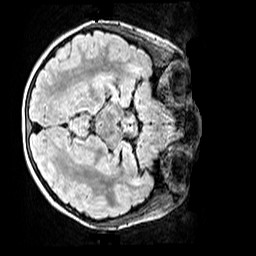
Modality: FLAIR
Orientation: axial
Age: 9
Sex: female
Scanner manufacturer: siemens
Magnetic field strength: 3 T
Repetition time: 5 s
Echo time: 0.388 s